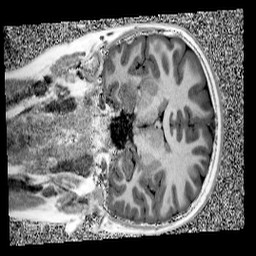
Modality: UNIT1
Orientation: coronal
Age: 9
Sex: male
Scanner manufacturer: siemens
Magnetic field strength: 3 T
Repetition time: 4 s
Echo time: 0.00299 s